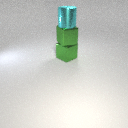
large cyan metal cylinder above large green metal cube